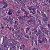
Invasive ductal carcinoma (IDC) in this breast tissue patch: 1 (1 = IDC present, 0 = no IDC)